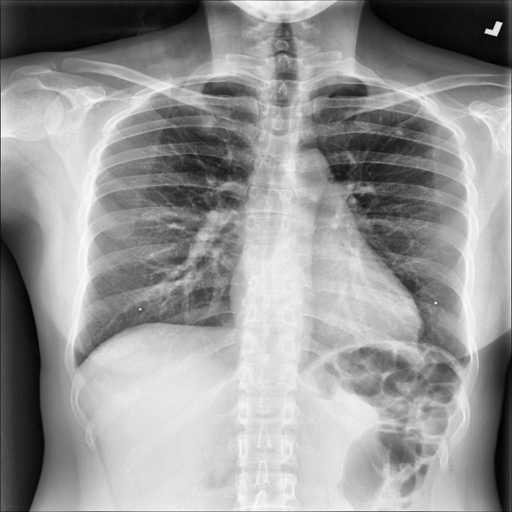
Finding: NORMAL